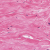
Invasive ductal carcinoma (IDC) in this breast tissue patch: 0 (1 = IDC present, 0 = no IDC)